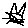
Label: cat